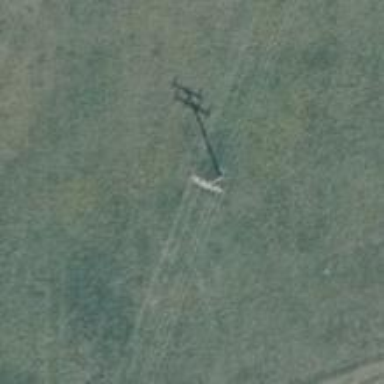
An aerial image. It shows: Power pole.